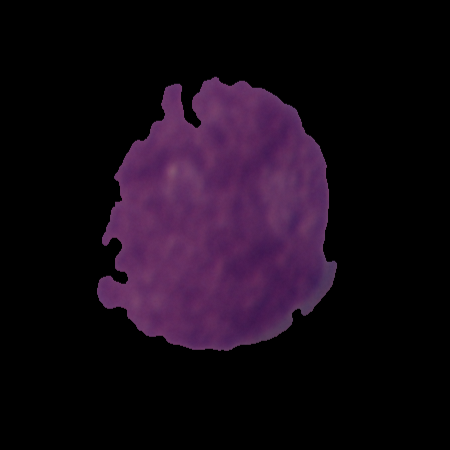
Label: cancer